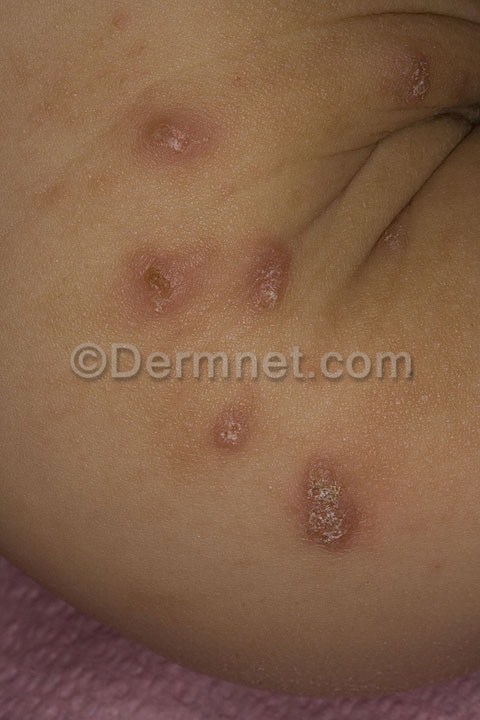
Disease: Scabies Lyme Disease and other Infestations and Bites